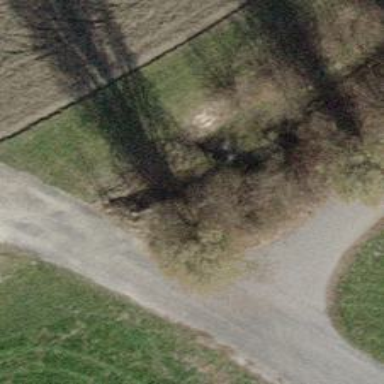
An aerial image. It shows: Culvert tunnel.